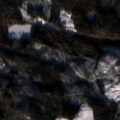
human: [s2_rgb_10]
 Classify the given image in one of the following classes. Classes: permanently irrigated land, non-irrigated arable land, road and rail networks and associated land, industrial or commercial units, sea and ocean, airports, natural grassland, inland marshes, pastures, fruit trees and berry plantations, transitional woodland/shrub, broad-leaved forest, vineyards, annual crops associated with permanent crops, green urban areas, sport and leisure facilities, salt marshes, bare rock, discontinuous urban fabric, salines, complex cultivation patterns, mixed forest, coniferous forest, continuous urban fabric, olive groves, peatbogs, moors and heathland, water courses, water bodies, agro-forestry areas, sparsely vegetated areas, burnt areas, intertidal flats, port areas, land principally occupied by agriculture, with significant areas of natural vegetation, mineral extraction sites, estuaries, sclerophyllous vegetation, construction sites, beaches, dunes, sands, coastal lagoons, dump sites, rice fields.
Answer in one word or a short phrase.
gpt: broad-leaved forest, coniferous forest, mixed forest, transitional woodland/shrub